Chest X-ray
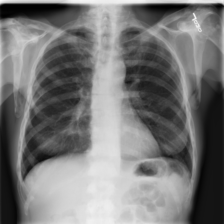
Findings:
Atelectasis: negative
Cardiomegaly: negative
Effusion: negative
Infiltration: negative
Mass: negative
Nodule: negative
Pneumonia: negative
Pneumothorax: negative
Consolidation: negative
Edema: negative
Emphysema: negative
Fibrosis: negative
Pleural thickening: negative
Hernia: negative